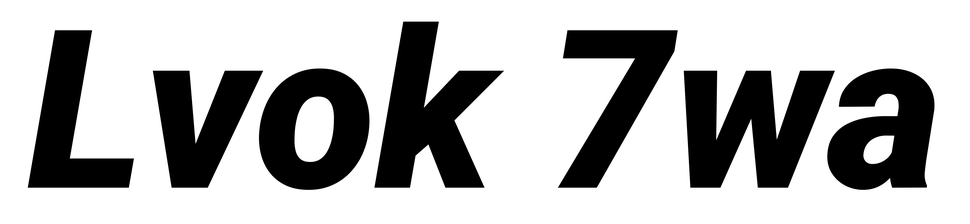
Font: Roboto-Italic_Black_Italic